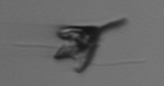
Label: Pyramimonas_longicauda